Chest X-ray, PA view. Patient: 61 years old, sex M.
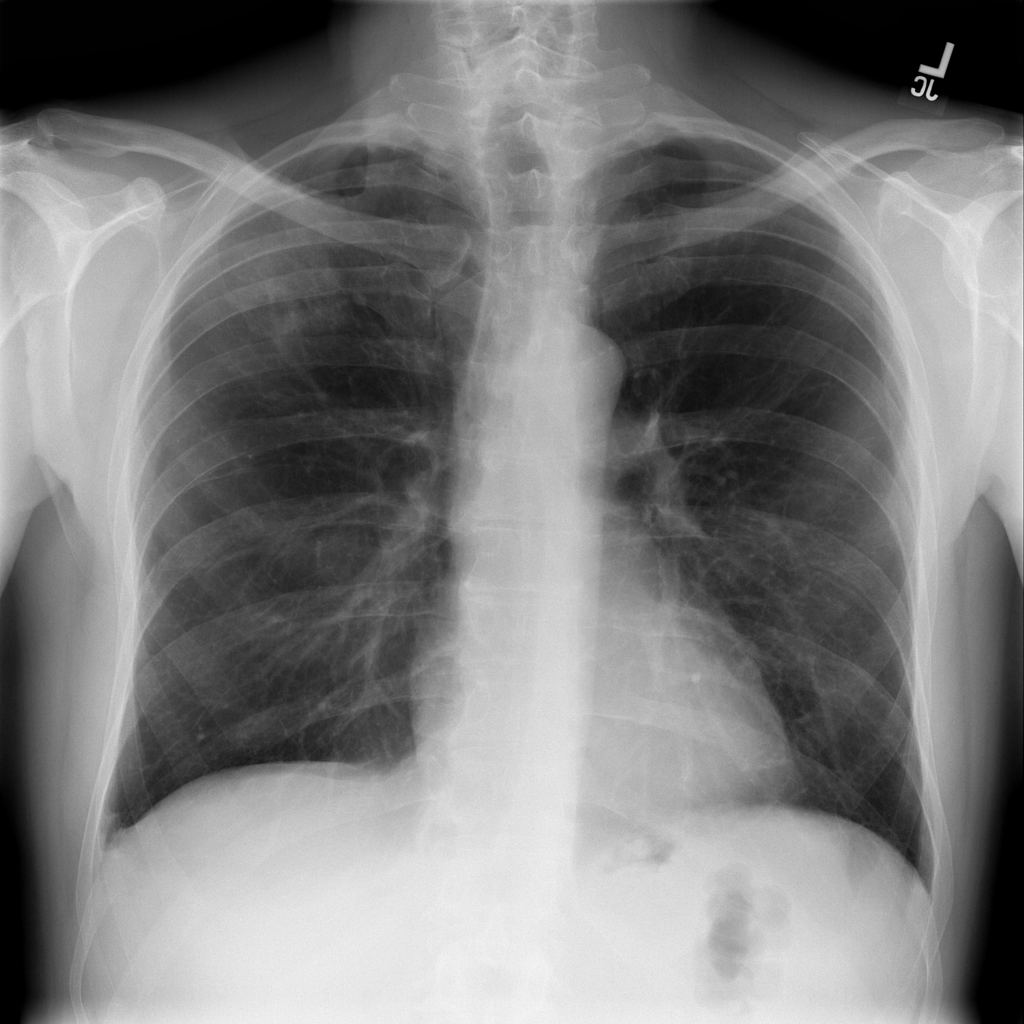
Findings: Effusion